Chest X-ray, PA view. Patient: 45 years old, sex F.
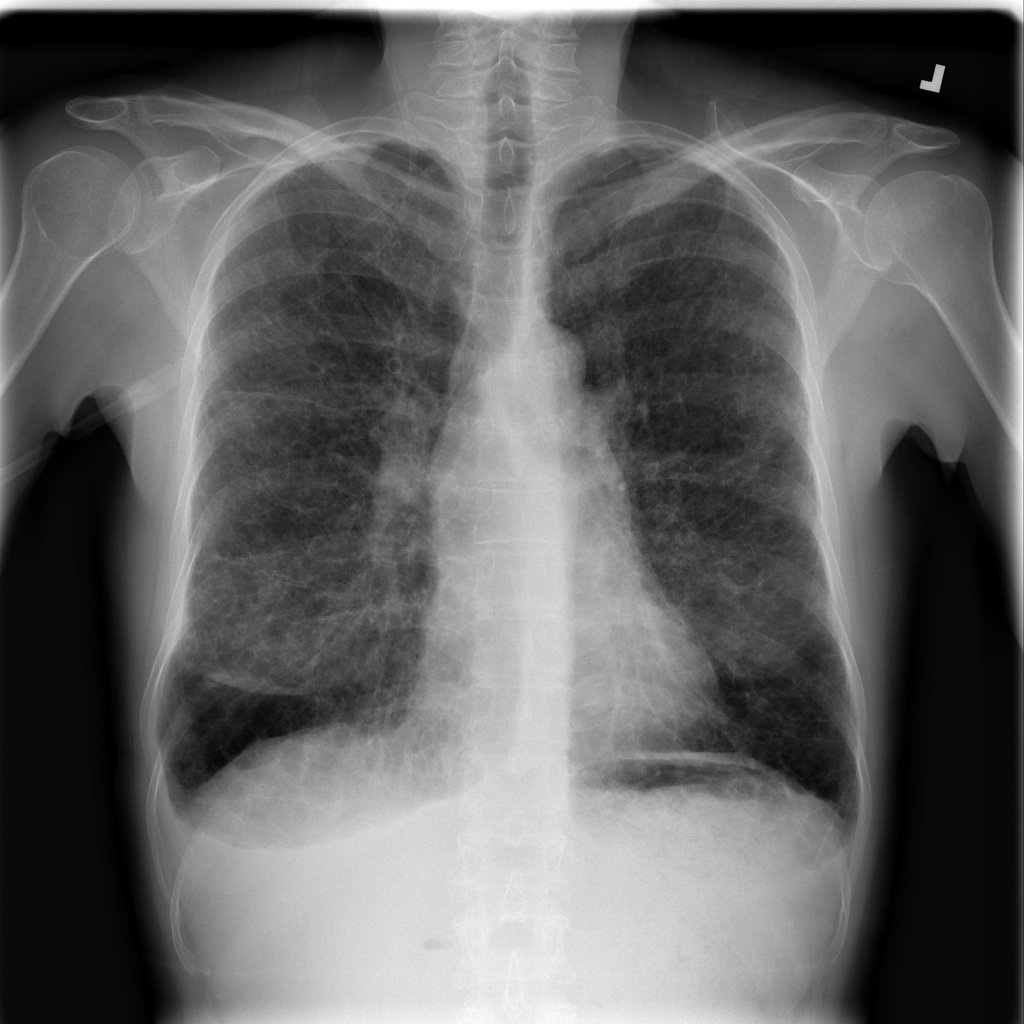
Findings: Effusion, Pleural_Thickening